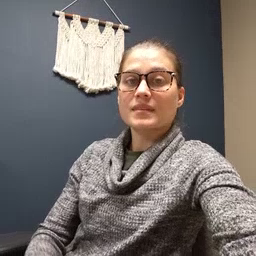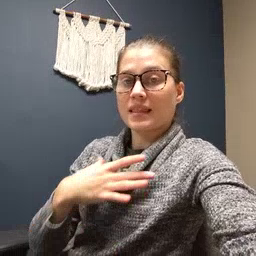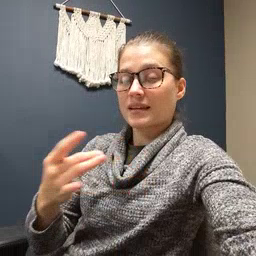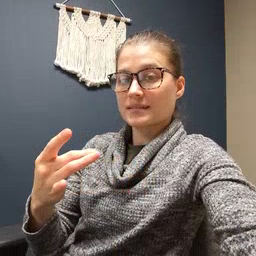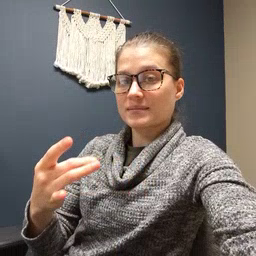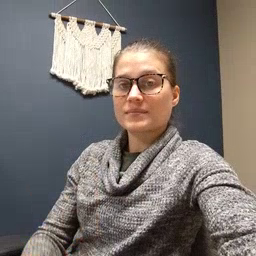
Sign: like